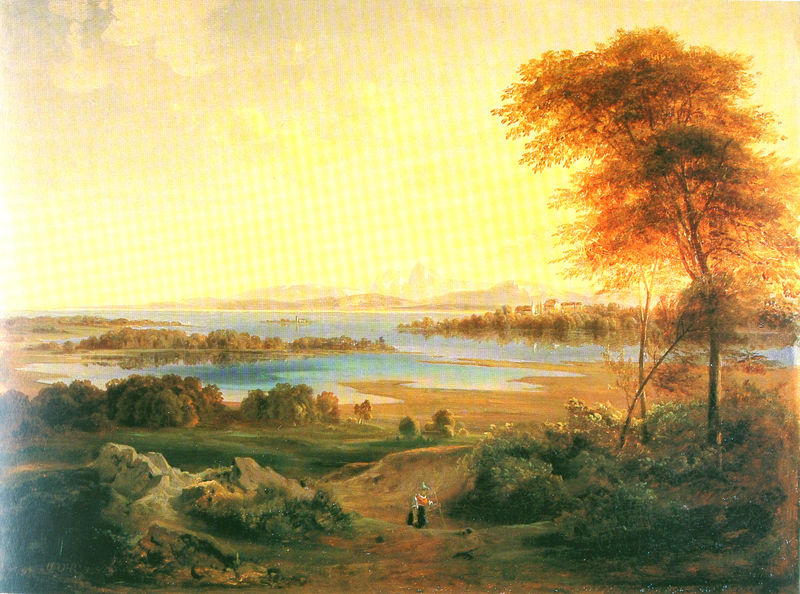
Titel: Chiemseelandschaft mit Blick auf Frauen- und Herreninsel
Künstler: Daniel Fohr
Standort: Hannover
Institution: Privatbesitz
Schlagwörter: baum, berg, blau, blätter, dunkel, felsen, gemälde, himmel, laub, mann, meer, schatten, wasser, wolken, bäume, fluss, frauen, gelb, grün, landschaft, menschen, ocker, sand, see, ufer, abend, braun, frau, grau, hell, hintergrund, holz, hut, kleid, licht, männer, orange, schwarz, strasse, vordergrund, weiss, ausblick, gebäude, gras, haus, hund, rot, schloss, tier, weg, wiese, wolke, beige, haube, malerei, rock, barock, bluse, mensch, stein, steine, weit, bild, öl, baumstamm, dämmerung, ebene, erde, ferne, horizont, häuser, hügel, morgen, natur, schilf, sonnenaufgang, spiegelung, stamm, weite, busch, büsche, flach, gebüsch, gewässer, pfad, sonne, sträucher, wege, boden, insel, gold, pflanzen, rokoko, wald, stock, küste, magd, seicht, strand, italien, perspektive, stab, berge, fels, gebirge, gipfel, sonnenlicht, abendsonne, dunst, nebel, sonnenuntergang, herbst, spazieren, figuren, romantik, staffage, turner, untergang, blue, hat, people, red, white, dress, empty, green, painting, woman, yellow, weste, abendrot, bauer, wandern, seen, wälder, helm, laubbaum, idealismus, tracht, landschaftsbild, wood, sad, romantisch, cloud, clouds, man, rocks, sky, tree, wanderer, building, hill, hills, house, lake, landscape, mountain, mountains, nature, peasant, sea, water, houses, island, lane, reflections, reflektion, sun, trees, village, mönch, claude, fernsicht, knight, seeufer, überschwemmung, autumn, forest, grass, light, peaceful, river, bushes, dusk, path, plants, road, view, wanderstab, wanderstock, texture, schafe, hirte, walking, koch, fall, morgenröte, beach, seelandschaft, staffagefiguren, grell, bright, meadow, town, inseln, dirt, rural, delta, wanderin, city, day, human, leaves, horizontale, buildings, walk, morgenstimmung, ideallandschaft, bush, farmer, ebbe?, hackert, künstlich, rostbraun, schrecklich, unwirkliche farben, cane, walking stick, beautiful, leaf, pale, fields, sunset, bay, dutch, dawn, sunrise, shepard, land, marsh, seashore, stick, staff, hernst, lonely, traveler, broom, serene, greenery, au, se, settlement, 1900, wanerer, down, warm, reen, shepherdess, slouds, grassland, grow, scarecrow, pedestrian, einsame wanderin, montain, fr, shepher, yellow sky, ciy, green hat, terner, lamdscape, setlement, peninsula, schilderij, landscapt, infinit, wamr